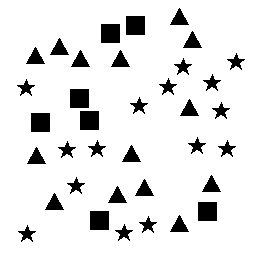
Squares: 7
Triangles: 14
Stars: 15
Total shapes: 36